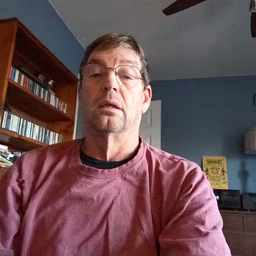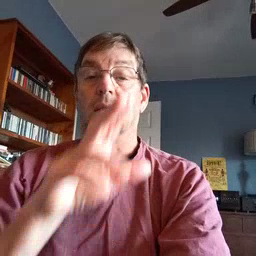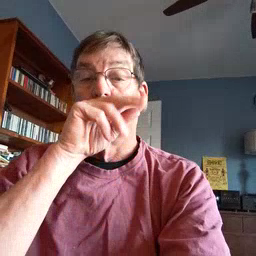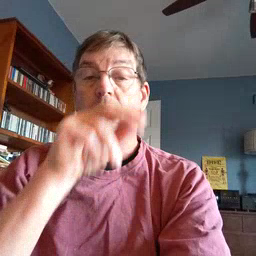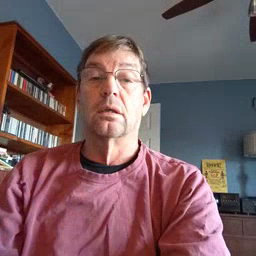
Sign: duck